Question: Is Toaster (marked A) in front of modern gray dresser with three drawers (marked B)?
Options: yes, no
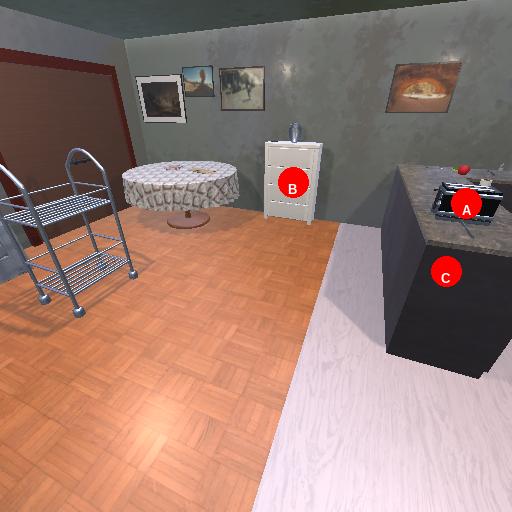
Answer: yes